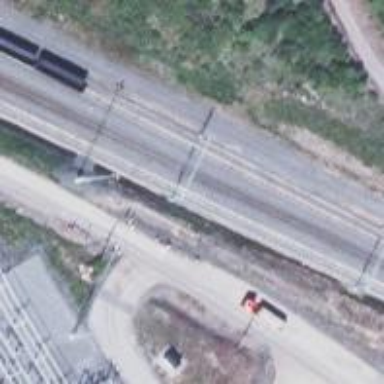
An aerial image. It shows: Rail spur service.